【题型】选择题　【知识点】函数　【难度】easy
已知函数 $f(x)$ 的导函数 $f'(x)$ 的图象如图所示，则 $f(x)$ 极值点的个数为 （\quad ） \\
A. 1 \quad B. 0 \quad C. 3 \quad D. 2

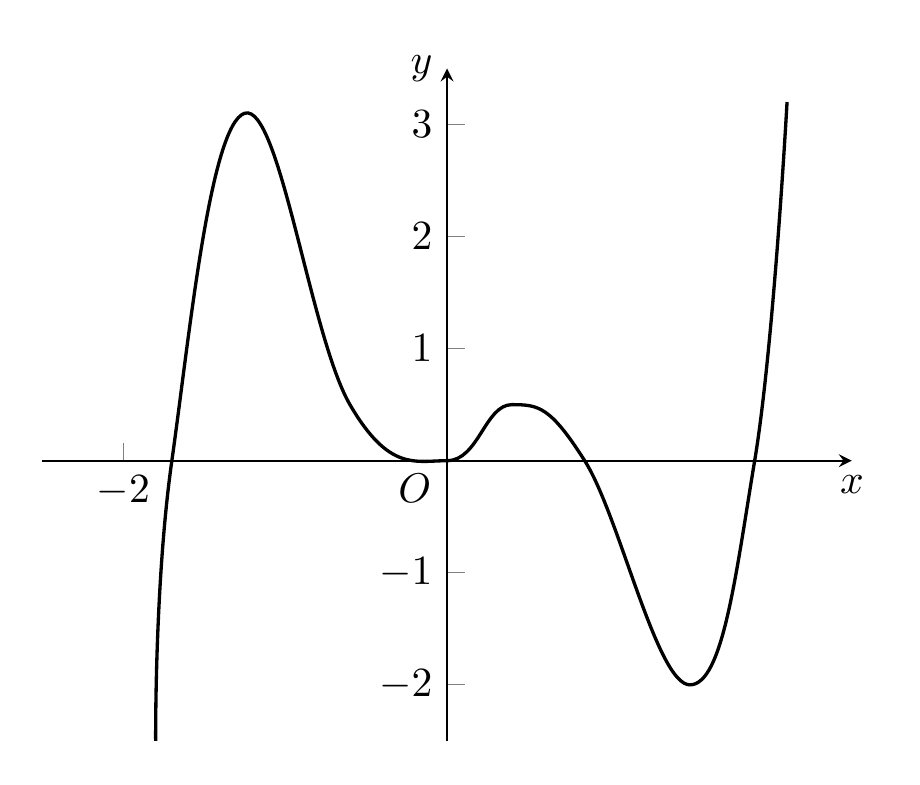
【解答】
【答案】 C

【分析】 由导函数图象可得函数 $f(x)$ 的单调性，进而可得答案.

【解答】 解： 如图：

由图像可得在 $(a, b)$ 上, $f'(x) > 0, f(x)$ 单调递增, \\
所以 $x=0$ 不是函数 $f(x)$ 的极值点, \\
在 $(-2, a)$ 上, $f'(x) < 0, f(x)$ 单调递减, \\
在 $(a, 0)$ 上, $f'(x) > 0, f(x)$ 单调递增, \\
所以 $x=a$ 是函数 $f(x)$ 的极小值点, \\
在 $(0, b)$ 上, $f'(x) > 0, f(x)$ 单调递增, \\
在 $(b, c)$ 上, $f'(x) < 0, f(x)$ 单调递减, \\
所以 $x=b$ 是函数 $f(x)$ 的极大值点, \\
在 $(c, +\infty)$ 上, $f'(x) > 0, f(x)$ 单调递增, \\
所以 $x=c$ 是函数 $f(x)$ 的极小值点, \\
所以函数 $f(x)$ 有 3 个极值点. \\
故选： C.

【点评】 本题考查导数的综合应用，解题中注意转化思想的应用，属于中档题.

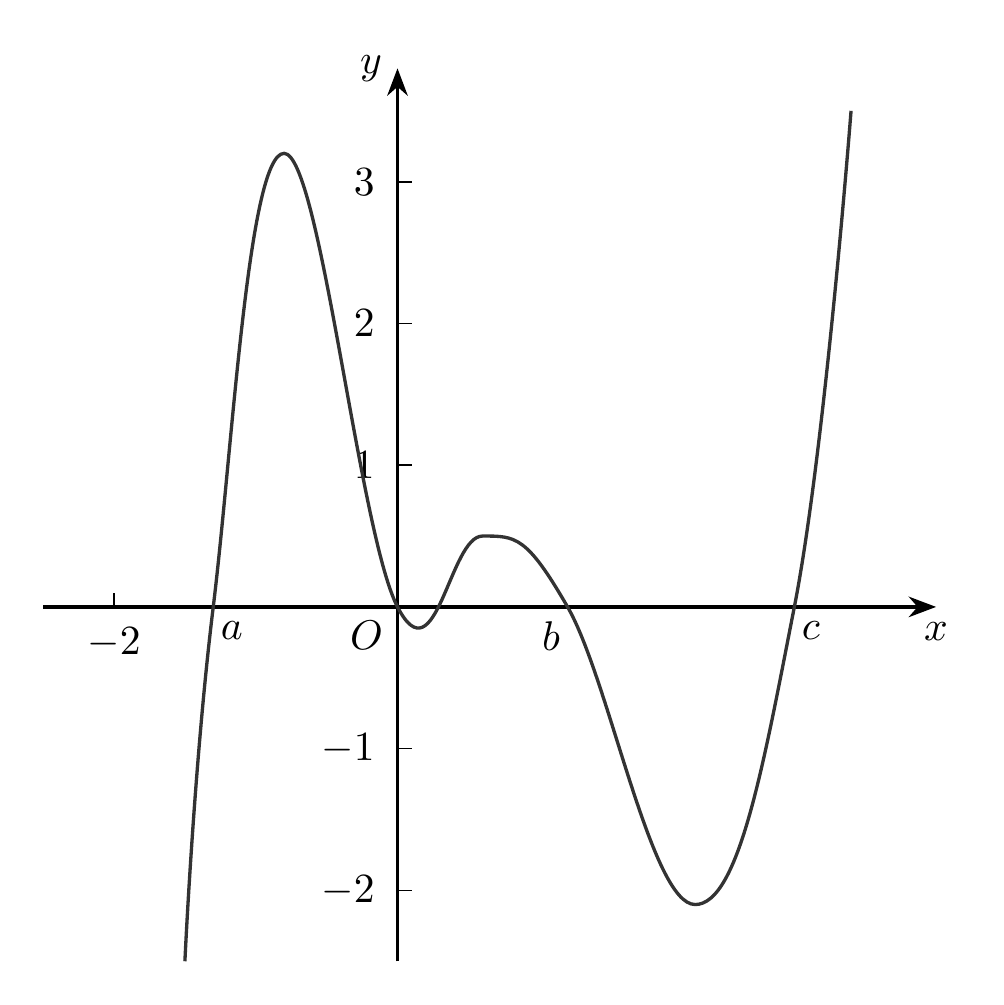